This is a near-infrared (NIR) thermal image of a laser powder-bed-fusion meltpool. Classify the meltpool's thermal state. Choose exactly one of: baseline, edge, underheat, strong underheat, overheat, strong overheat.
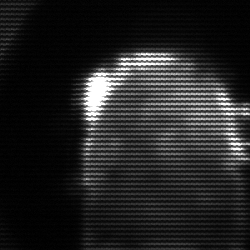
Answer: baseline